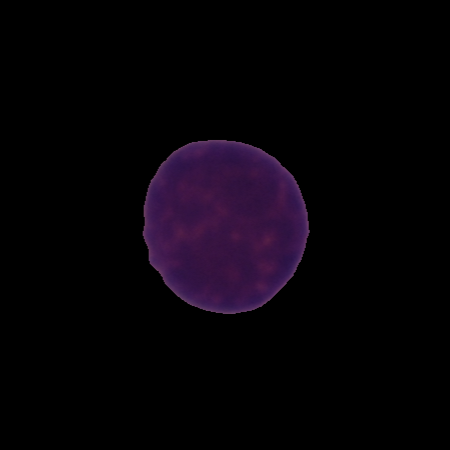
Label: healthy